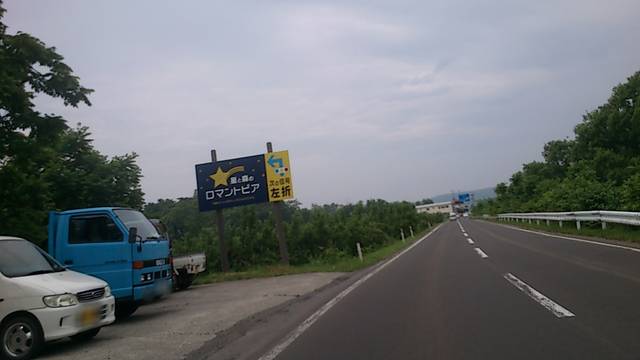
Region: Japan
Coordinates: 40.592, 140.421